Question: For customer segmentation purpose, I want to analyse, How many transactions did the customer do in prior 10 days & 20 days based on given table of transaction records with date.

In this table, the last 2 columns are joined by using the following code.
>
'''
import pandas as pd
df4 = pd.read_excel(path)
# Since A and B two customers are there, two separate dataframe created
df4A = df4[df4['Customer_ID'] == 'A']
df4B = df4[df4['Customer_ID'] == 'B']
from datetime import date
from dateutil.relativedelta import relativedelta
txn_prior_10days = []
for i in range(len(df4)):
current_date = df4.iloc[i,2]
prior_10days_date = current_date - relativedelta(days=10)
if df4.iloc[i,1] == 'A':
No_of_txn = ((df4A['Transaction_Date'] >= prior_10days_date) & (df4A['Transaction_Date'] < current_date)).sum()
txn_prior_10days.append(No_of_txn)
elif df4.iloc[i,1] == 'B':
No_of_txn = ((df4B['Transaction_Date'] >= prior_10days_date) & (df4B['Transaction_Date'] < current_date)).sum()
txn_prior_10days.append(No_of_txn)
txn_prior_20days = []
for i in range(len(df4)):
current_date = df4.iloc[i,2]
prior_20days_date = current_date - relativedelta(days=20)
if df4.iloc[i,1] == 'A':
no_of_txn = ((df4A['Transaction_Date'] >= prior_20days_date) & (df4A['Transaction_Date'] < current_date)).sum()
txn_prior_20days.append(no_of_txn)
elif df4.iloc[i,1] == 'B':
no_of_txn = ((df4B['Transaction_Date'] >= prior_20days_date) & (df4B['Transaction_Date'] < current_date)).sum()
txn_prior_20days.append(no_of_txn)
df4['txn_prior_10days'] = txn_prior_10days
df4['txn_prior_20days'] = txn_prior_20days
df4
'''
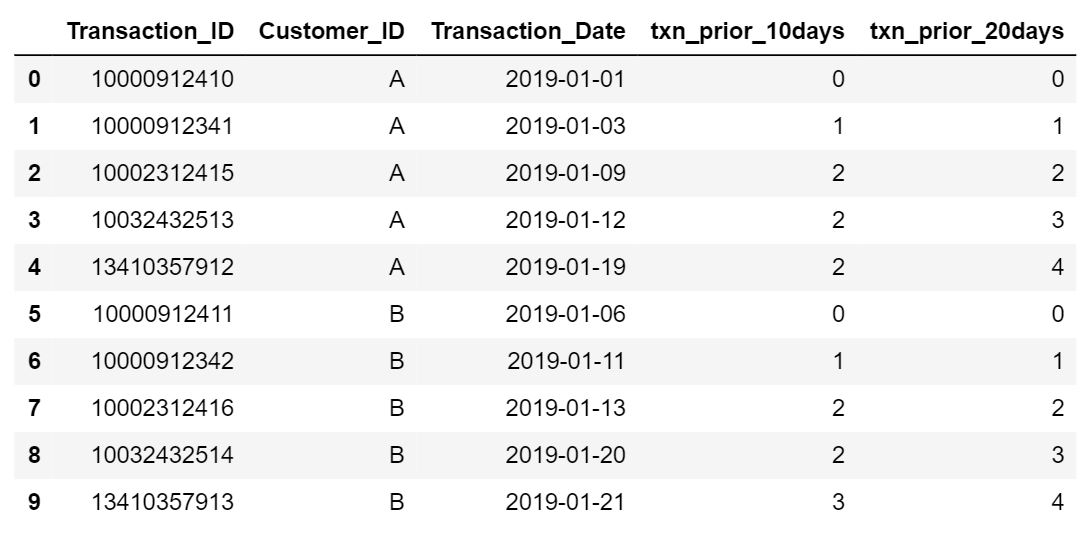
Answer: Your code would be very difficult to write if you had
e.g. 10 different s.
Fortunately, there is much shorter solution:
1. When you read your file, convert Transaction_Date to datetime, e.g. passing parse_dates=['Transaction_Date'] to read_excel.
2. Define a fuction counting how many dates in group (gr) are within the range between tDlt (Timedelta) and 1 day before the current date (dd): def cntPrevTr(dd, gr, tDtl):
return gr.between(dd - tDtl, dd - pd.Timedelta(1, 'D')).sum()
It will be applied twice to each member of the current group by Customer_ID (actually to Transaction_Date column only), once with tDtl == 10 days and second time with tDlt == 20 days.
3. Define a function counting both columns containing the number of previous transactions, for the current group of transaction dates: def priorTx(td):
return pd.DataFrame({
'tx10' : td.apply(cntPrevTr, args=(td, pd.Timedelta(10, 'D'))),
'tx20' : td.apply(cntPrevTr, args=(td, pd.Timedelta(20, 'D')))})
4. Generate the result: df[['txn_prior_10days', 'txn_prior_20days']] = df.groupby('Customer_ID') .Transaction_Date.apply(priorTx)
The code above: groups df by Customer_ID, takes from the current group only Transaction_Date column, applies priorTx function to it, saves the result in 2 target columns.
The result, for a bit shortened , is:
'''
Transaction_ID Customer_ID Transaction_Date txn_prior_10days txn_prior_20days
0 912410 A 2019-01-01 0 0
1 912341 A 2019-01-03 1 1
2 312415 A 2019-01-09 2 2
3 432513 A 2019-01-12 2 3
4 357912 A 2019-01-19 2 4
5 912411 B 2019-01-06 0 0
6 912342 B 2019-01-11 1 1
7 312416 B 2019-01-13 2 2
8 432514 B 2019-01-20 2 3
9 357913 B 2019-01-21 3 4
'''
You cannot use computation, because:
- -
This is why I came up with the above solution (just 8 lines of code).
# Details how my solution works
To see all details, create the test DataFrame the following way:
'''
import io
txt = '''
Transaction_ID Customer_ID Transaction_Date
912410 A 2019-01-01
912341 A 2019-01-03
312415 A 2019-01-09
432513 A 2019-01-12
357912 A 2019-01-19
912411 B 2019-01-06
912342 B 2019-01-11
312416 B 2019-01-13
432514 B 2019-01-20
357913 B 2019-01-21'''
df = pd.read_fwf(io.StringIO(txt), skiprows=1,
widths=[15, 12, 16], parse_dates=[2])
'''
Perform , but for now retrieve only group with key :
'''
gr = df.groupby('Customer_ID')
grp = gr.get_group('A')
'''
It contains:
'''
Transaction_ID Customer_ID Transaction_Date
0 912410 A 2019-01-01
1 912341 A 2019-01-03
2 312415 A 2019-01-09
3 432513 A 2019-01-12
4 357912 A 2019-01-19
'''
Let's start from the most detailed issue, how works .
Retrieve one of dates from :
'''
dd = grp.iloc[2,2]
'''
It contains .
To test example invocation of for this date, run:
'''
cntPrevTr(dd, grp.Transaction_Date, pd.Timedelta(10, 'D'))
'''
i.e. you want to check how many prior transaction performed this customer
before this date, but not earlier than 10 days back.
The result is '2'.
To see how the whole first column is computed, run:
'''
td = grp.Transaction_Date
td.apply(cntPrevTr, args=(td, pd.Timedelta(10, 'D')))
'''
The result is:
'''
0 0
1 1
2 2
3 2
4 2
Name: Transaction_Date, dtype: int64
'''
The left column is the index and the right - values returned
from call for each date.
And the last thing is to show, how the result for the whole group
is generated. Run:
'''
priorTx(grp.Transaction_Date)
'''
The result (a DataFrame) is:
'''
tx10 tx20
0 0 0
1 1 1
2 2 2
3 2 3
4 2 4
'''
The same procedure takes place for all other groups, then
all partial results are concatenated (vertically) and the last
step is to save both columns of the whole DataFrame in
respective columns of .